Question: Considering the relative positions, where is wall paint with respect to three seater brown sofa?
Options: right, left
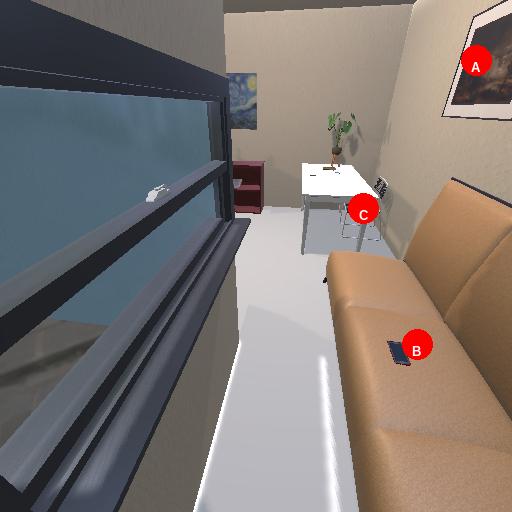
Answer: right